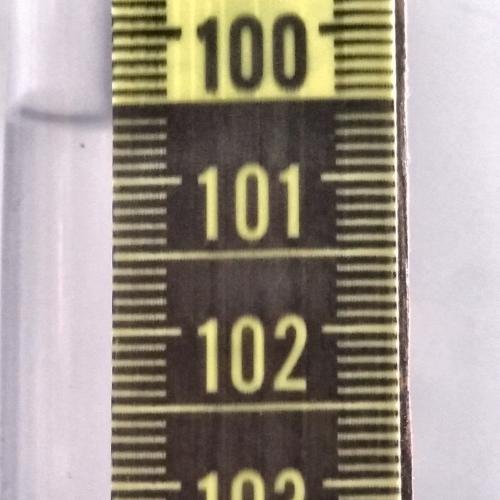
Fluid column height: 100.6 cm